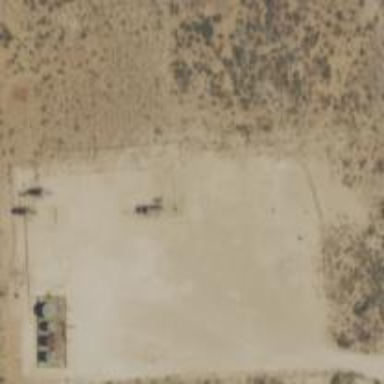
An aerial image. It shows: Petroleum well that is man-made.